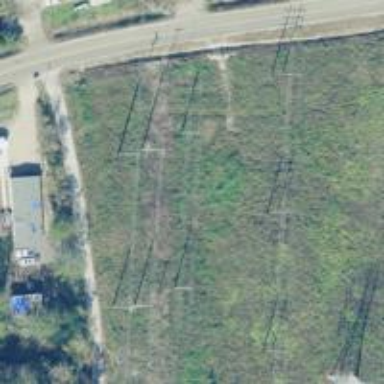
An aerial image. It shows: Power pole.